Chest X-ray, PA view. Patient: 23 years old, sex F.
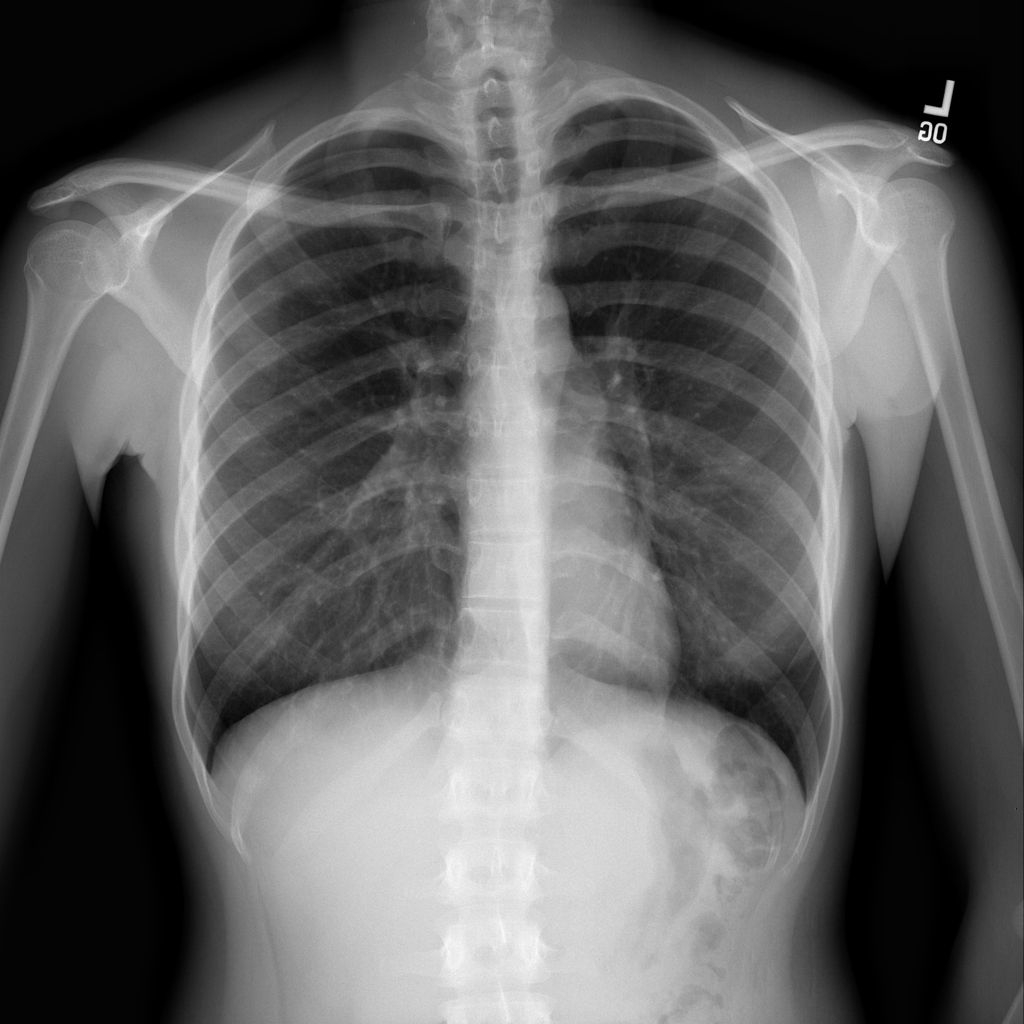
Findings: No Finding